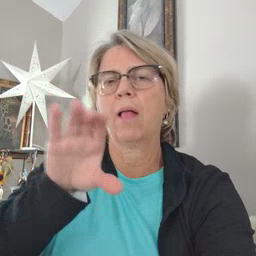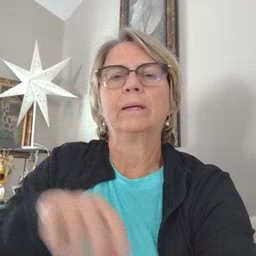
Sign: chocolate